Question: I am exploring some relationships in from a lab experiment and having trouble figuring out how to fit linear 'geom_smooth' elements to groups within groups.
<URL>, and a plot of where I am at now (linked as I don't yet have permission to insert images in-line:
'''
# A tibble: 6 x 5
id x y group treatment
<fct> <int> <dbl> <chr> <chr>
1 3.3 1 3.5 b1 zone.3
2 3.3 2 1.95 b1 zone.3
3 3.3 3 1.53 b1 zone.3
4 3.3 4 1.68 p1 zone.3
5 3.3 5 5.27 p1 zone.3
6 3.3 6 4.20 p1 zone.3
reprex.code %>%
ggplot() +
geom_point(mapping = aes(x = x,
y = y,
color = id)) +
geom_smooth(mapping = aes(x = x,
y = y,
col = group),
method = "lm",
se = FALSE) +
scale_x_continuous(breaks = unique(reprex.code$x)) +
theme_minimal()
'''

This currently renders a linear 'geom_smooth' for each of my groups (a total of 5). What I'd like to do is add another group within that group; resulting in a 'geom_smooth' for each of the 6 id factors within the group variable (rendered as colors in the plot linked above). That would result in a total of 6 lm fits within each of the 5 groups - a total of 30 lms.
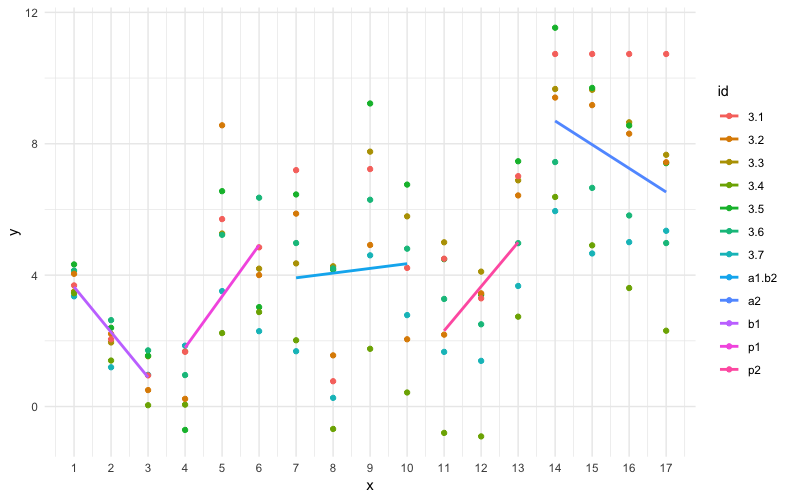
Answer: Per mikeck, the solution was to specify 'color = interaction(group, id) in the'geom_smooth' call.